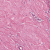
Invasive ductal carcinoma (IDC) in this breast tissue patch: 0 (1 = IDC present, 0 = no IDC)